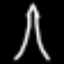
Label: The Eiffel Tower